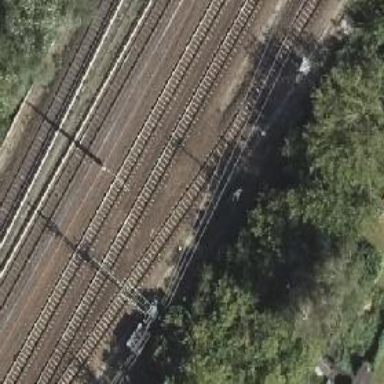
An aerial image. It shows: Electrified rail siding with contact line.